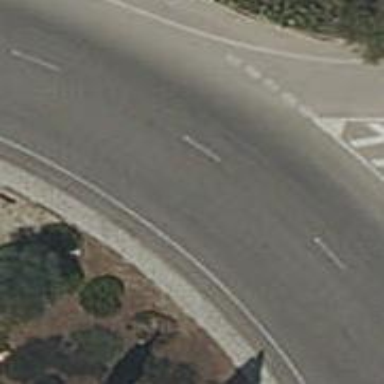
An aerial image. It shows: Secondary road leading to roundabout.